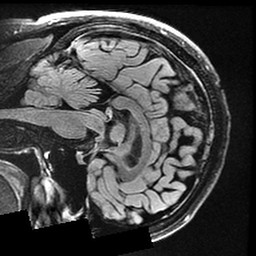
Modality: T2w
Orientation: sagittal
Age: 47
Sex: male
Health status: healthy
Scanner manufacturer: ge
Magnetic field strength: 3 T
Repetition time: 12 s
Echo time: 0.09548 s